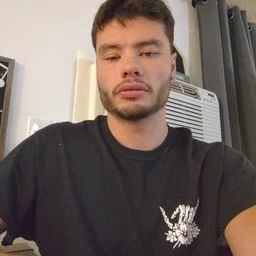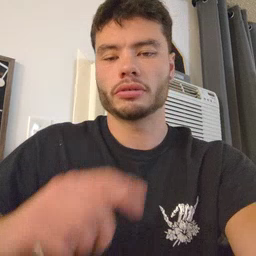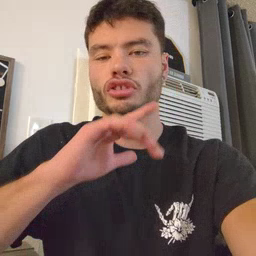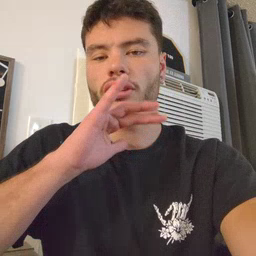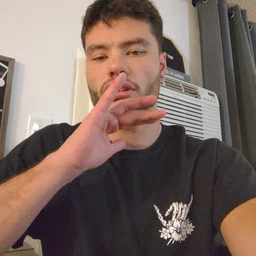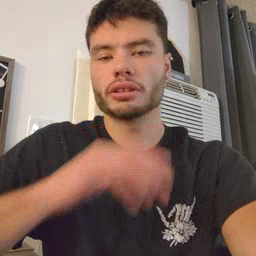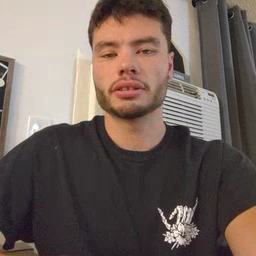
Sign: dirty